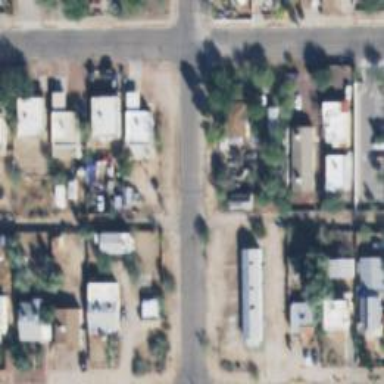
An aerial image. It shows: Alley classified as service road.